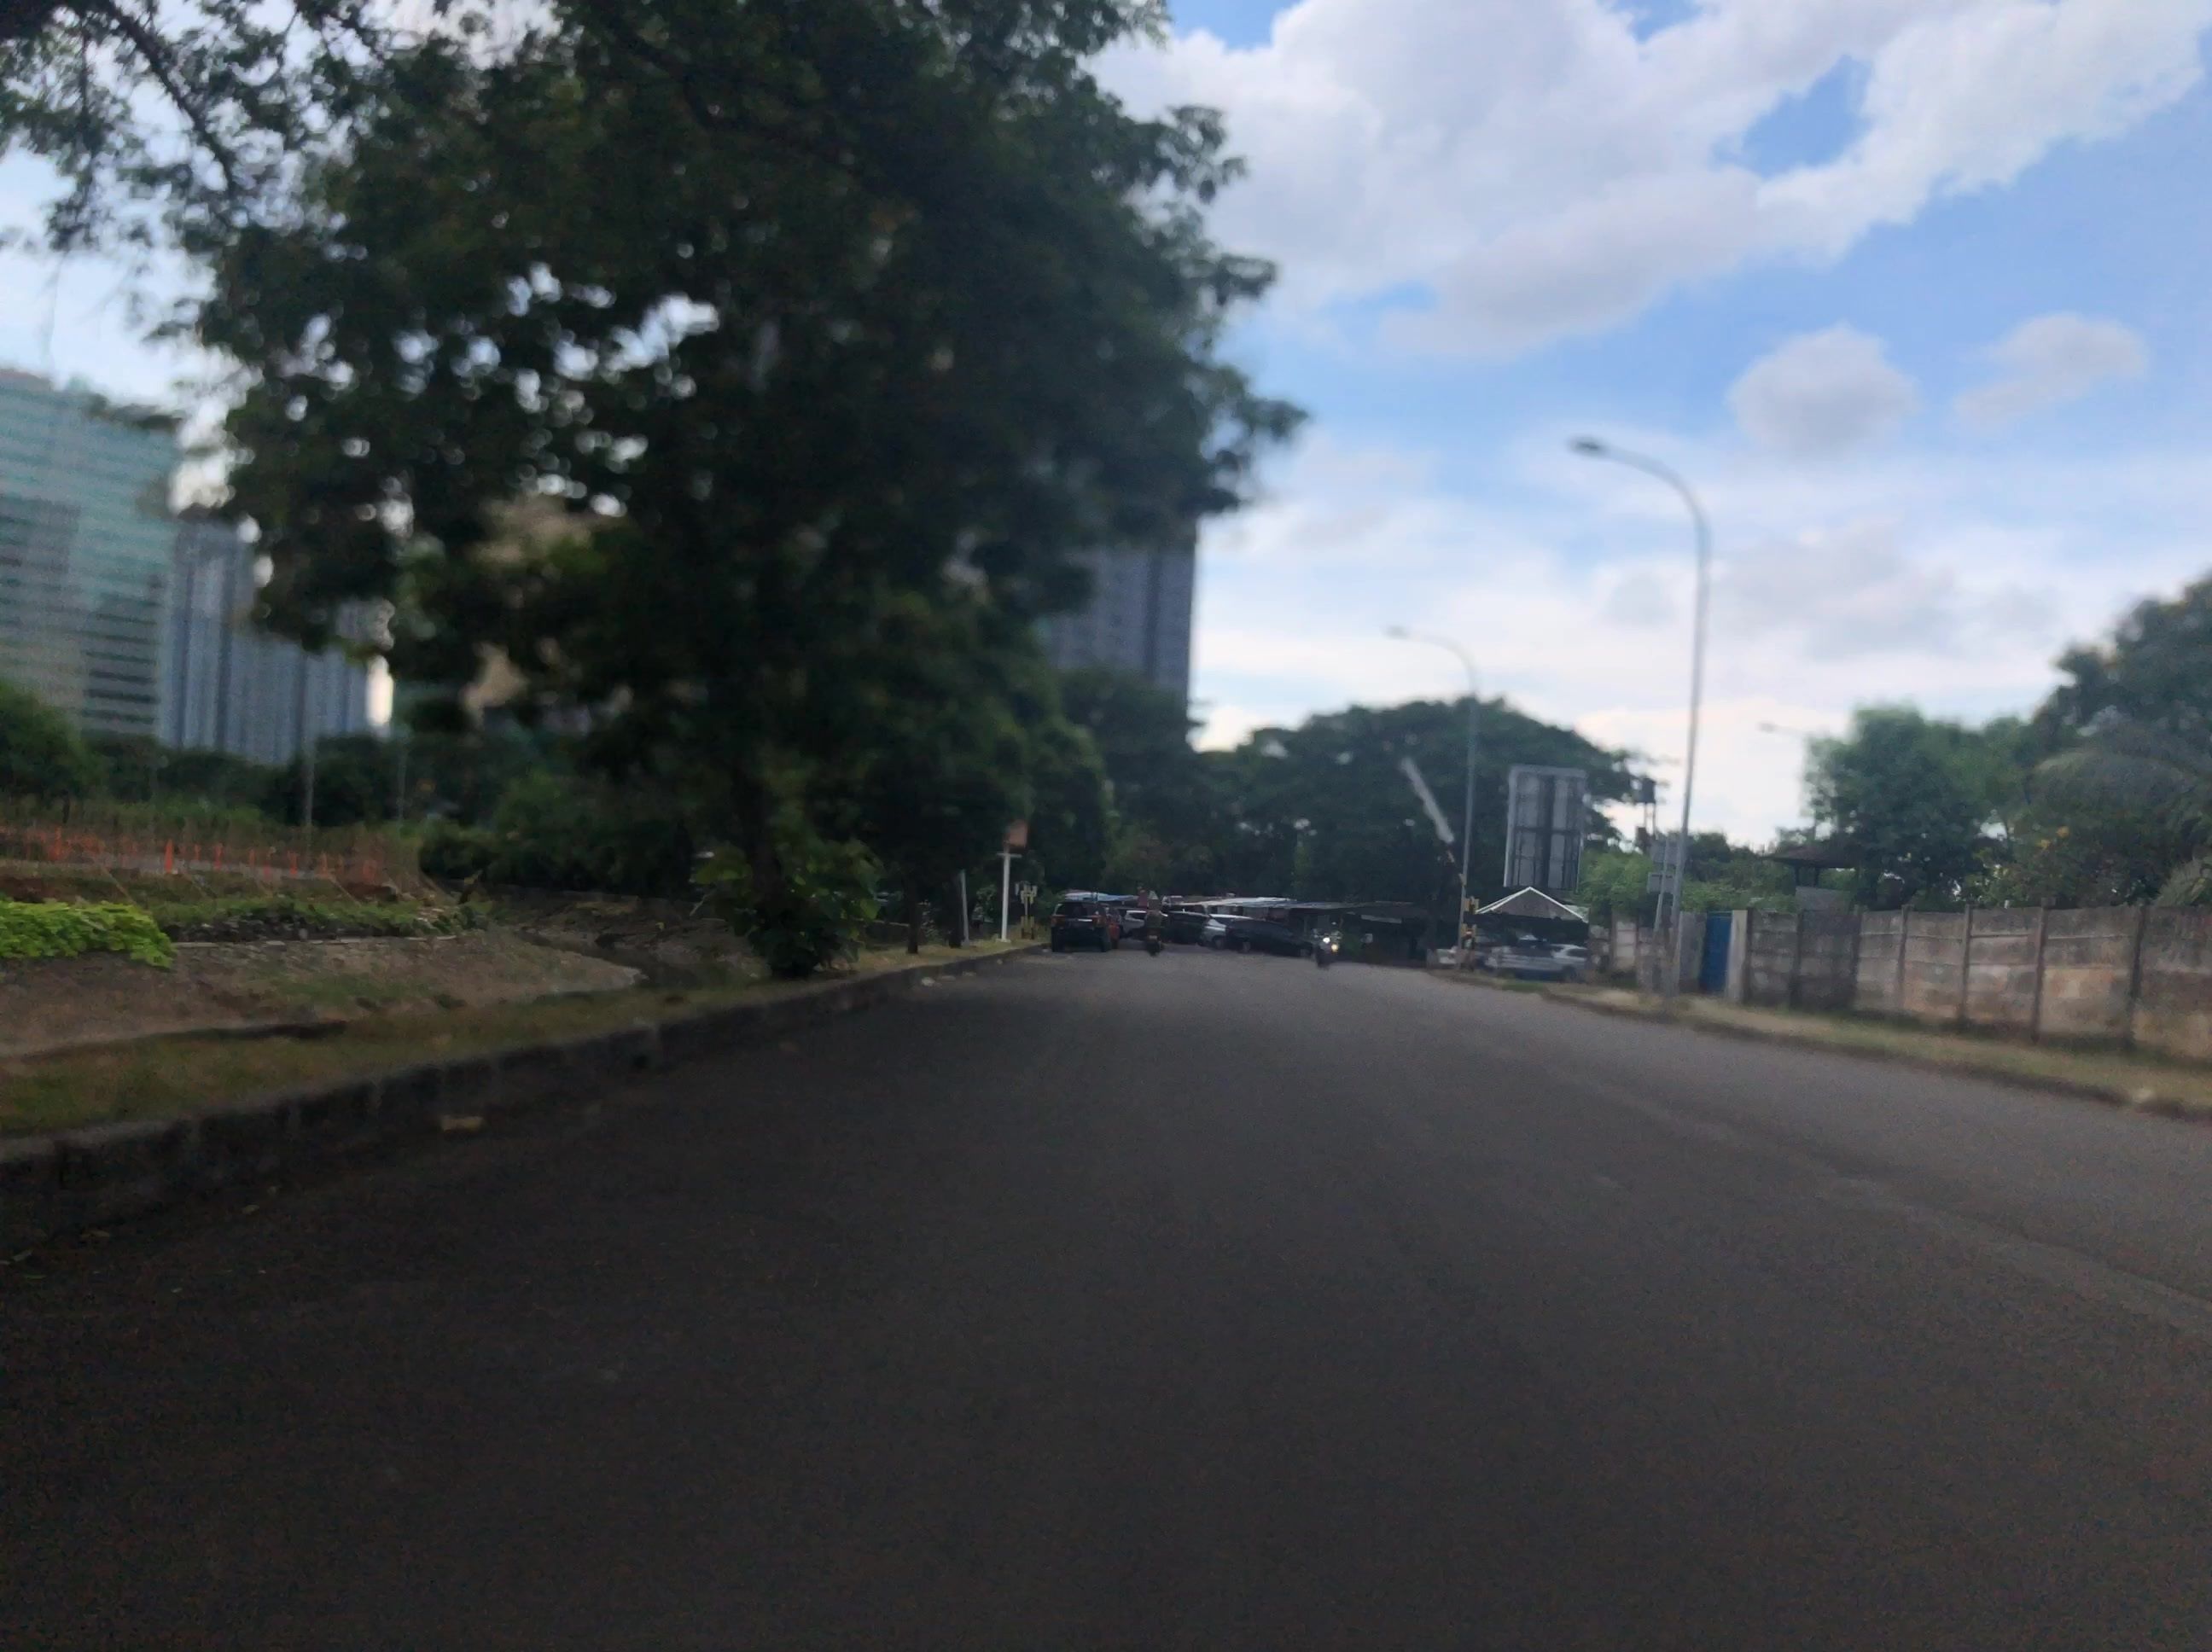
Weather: cloudy
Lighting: day
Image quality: good
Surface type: driving surface
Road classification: secondary
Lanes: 2
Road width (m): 10
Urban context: urban centre
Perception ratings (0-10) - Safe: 2.26, Lively: 4.48, Beautiful: 7.18, Boring: 3.72, Depressing: 2.86, Wealthy: 3.99